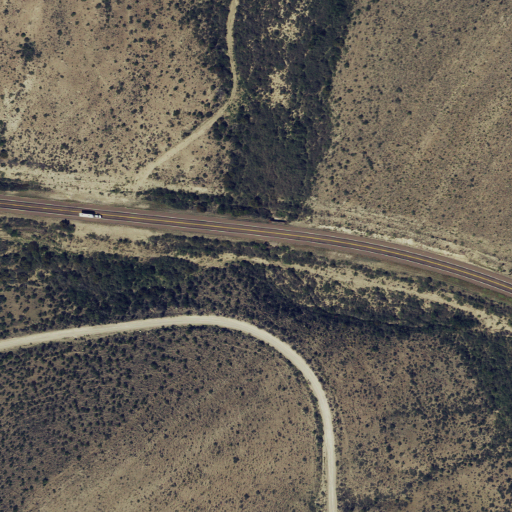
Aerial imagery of gap in Texas named Lemons Gap containing shrub, low intensity development, medium intensity development, open development, and evergreen forest